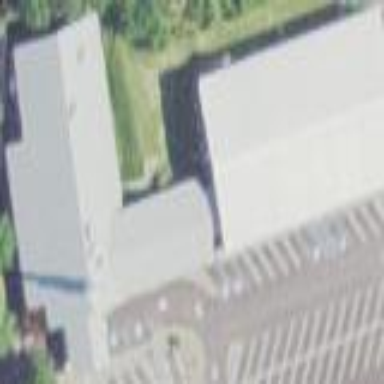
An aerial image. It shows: Building that is place of worship.